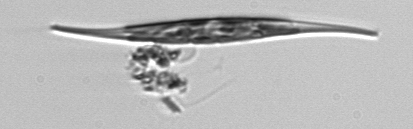
Label: Pleurosigma